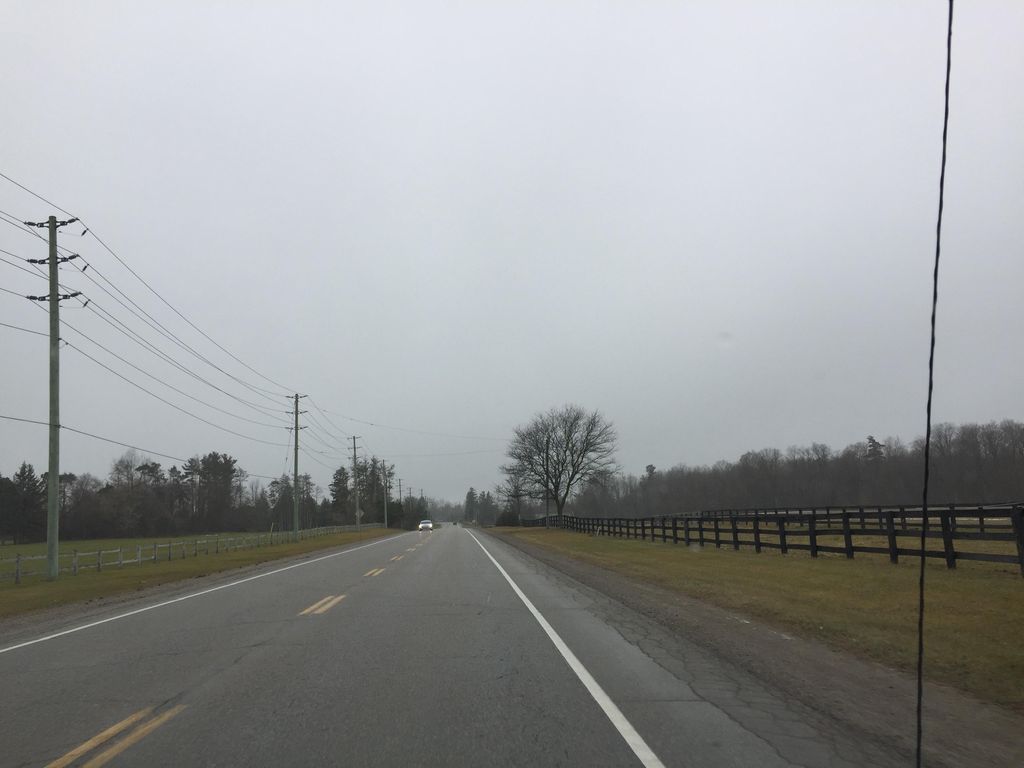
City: kitchener-waterloo